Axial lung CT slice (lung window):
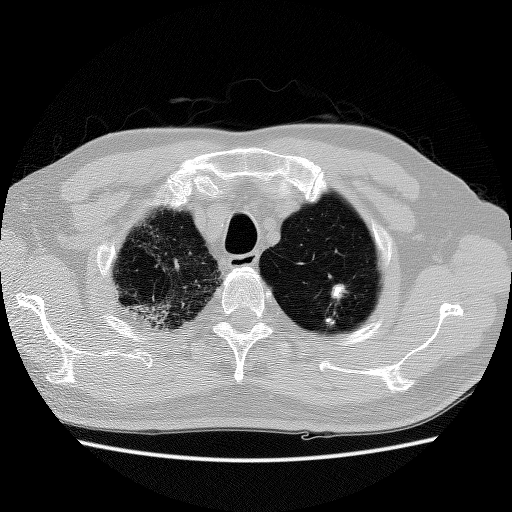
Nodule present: yes
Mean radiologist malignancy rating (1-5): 2.5